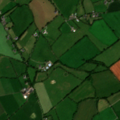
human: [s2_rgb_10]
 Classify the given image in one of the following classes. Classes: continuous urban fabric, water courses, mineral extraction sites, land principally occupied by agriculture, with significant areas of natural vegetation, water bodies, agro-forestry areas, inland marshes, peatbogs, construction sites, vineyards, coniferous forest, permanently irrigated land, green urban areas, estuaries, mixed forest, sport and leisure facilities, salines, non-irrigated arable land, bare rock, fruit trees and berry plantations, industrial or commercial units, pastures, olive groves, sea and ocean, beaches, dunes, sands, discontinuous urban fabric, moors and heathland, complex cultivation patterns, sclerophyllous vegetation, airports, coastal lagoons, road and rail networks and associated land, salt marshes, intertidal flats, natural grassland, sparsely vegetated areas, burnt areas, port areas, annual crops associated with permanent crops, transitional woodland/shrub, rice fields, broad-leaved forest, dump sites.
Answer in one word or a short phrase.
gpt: non-irrigated arable land, pastures